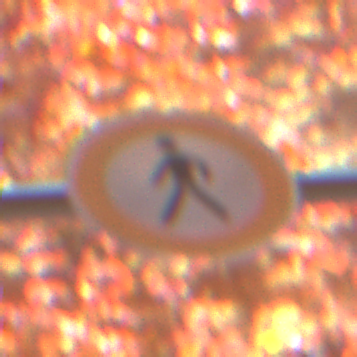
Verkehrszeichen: VerbotFussgaenger
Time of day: MorningAfternoon
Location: Outdoor (Urban)
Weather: Clear
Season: NotSpecified
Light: Natural